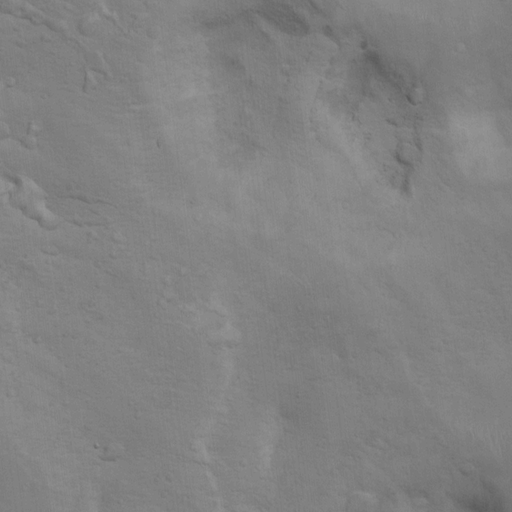
Objects detected: cone, cone, cone, cone